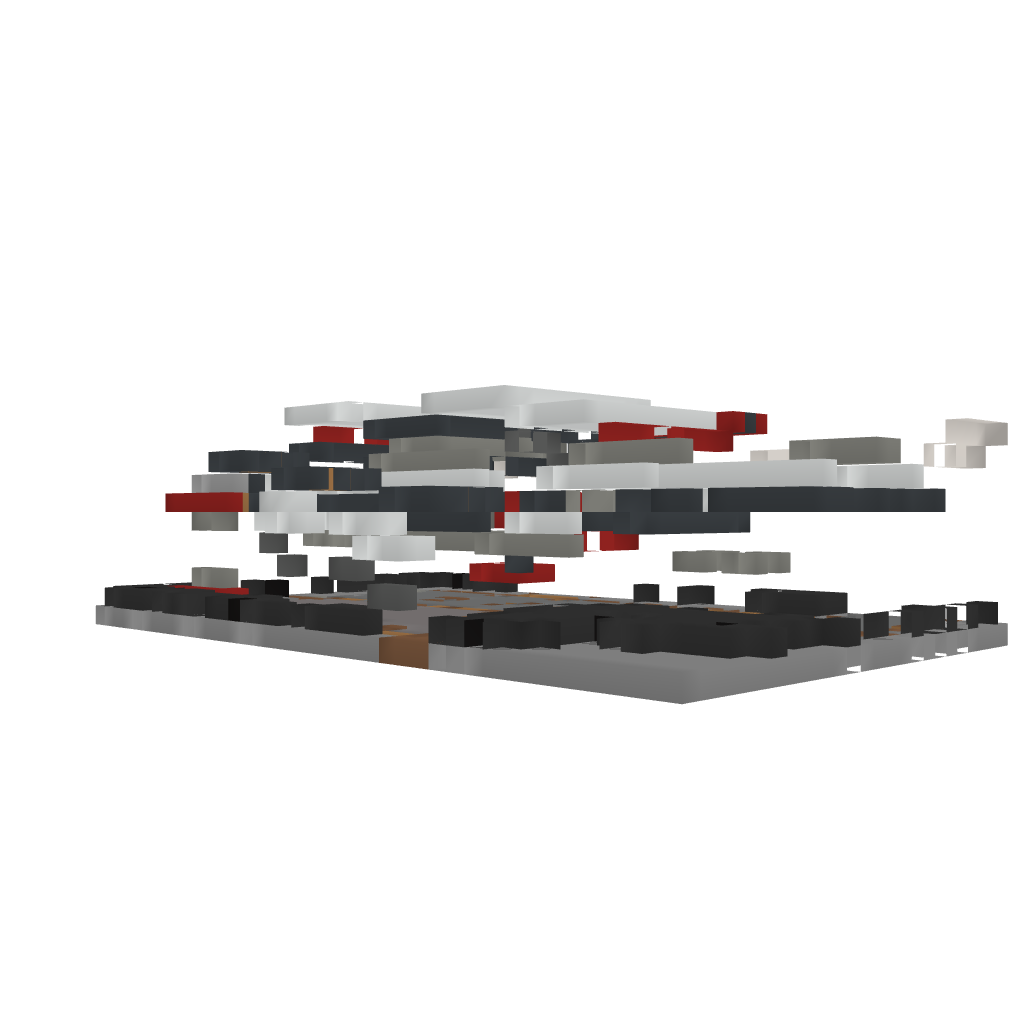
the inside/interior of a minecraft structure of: Ultra Modern Spawn By Areoki